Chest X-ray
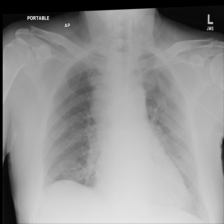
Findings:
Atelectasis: negative
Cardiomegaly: negative
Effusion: negative
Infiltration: negative
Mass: negative
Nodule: negative
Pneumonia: negative
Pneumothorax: negative
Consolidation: negative
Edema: negative
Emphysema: negative
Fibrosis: negative
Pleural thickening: negative
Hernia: negative